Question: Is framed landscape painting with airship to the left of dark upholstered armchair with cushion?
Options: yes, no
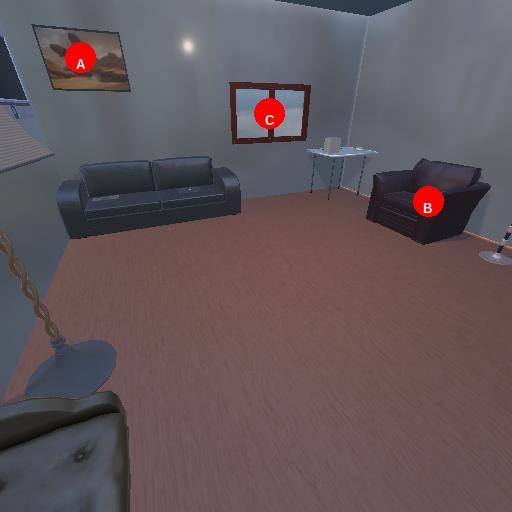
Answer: yes